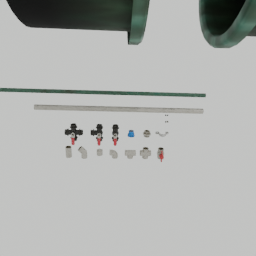
Label: mechanical